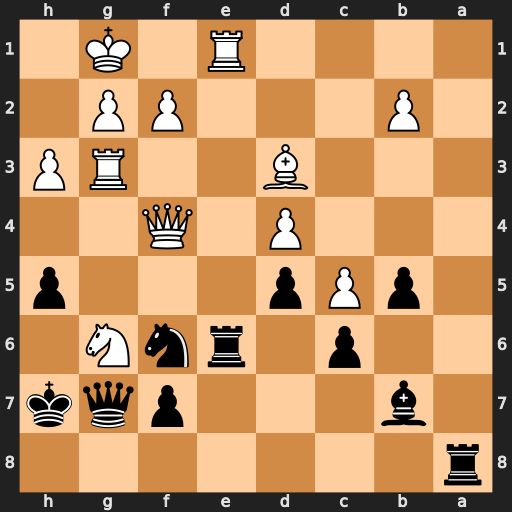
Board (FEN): r7/1b3pqk/2p1rnN1/1pPp3p/3P1Q2/3B2RP/1P3PP1/4R1K1
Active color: b
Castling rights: -
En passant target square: -
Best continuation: Rxe1+ Kh2 fxg6 Bxg6+ Kh8